Field crop: maize
Growth stage: 2
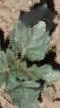
Species: datura